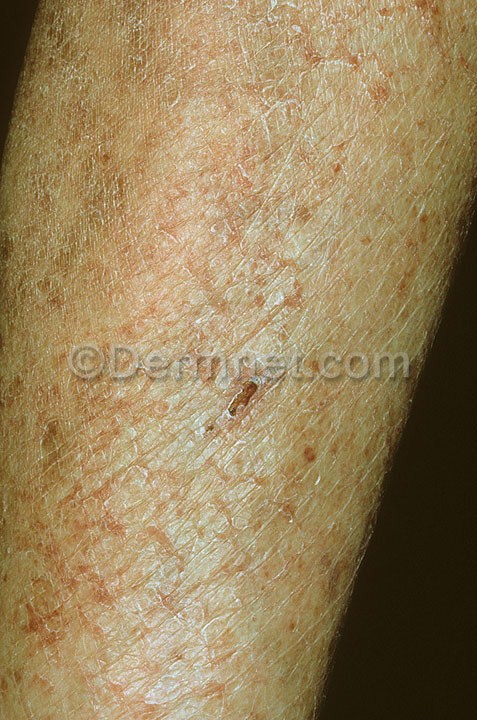
Disease: Eczema Photos